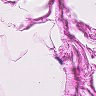
Metastatic tissue present: no